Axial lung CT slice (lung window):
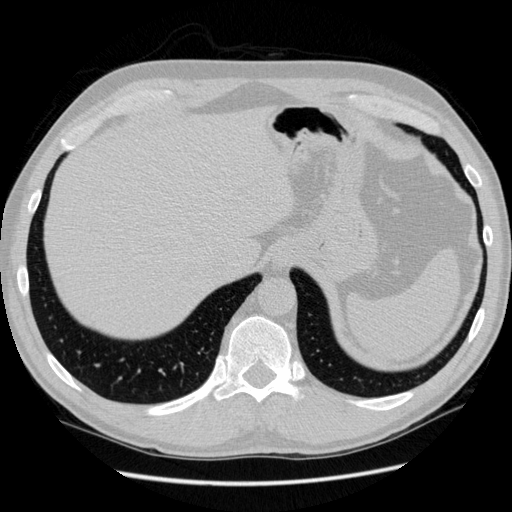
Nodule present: no